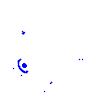
Particle: electron